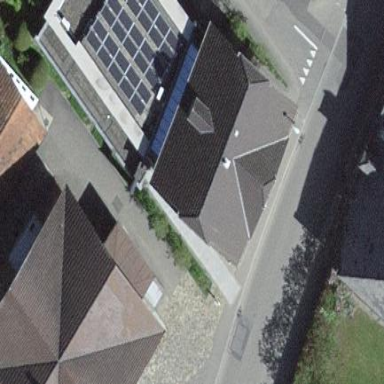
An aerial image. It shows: Building with half-hipped roof tiles.